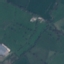
Land use / land cover class: Pasture